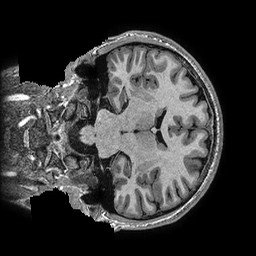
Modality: T1w
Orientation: coronal
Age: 30
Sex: male
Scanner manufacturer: ge
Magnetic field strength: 3 T
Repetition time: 0.006952 s
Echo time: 0.00292 s